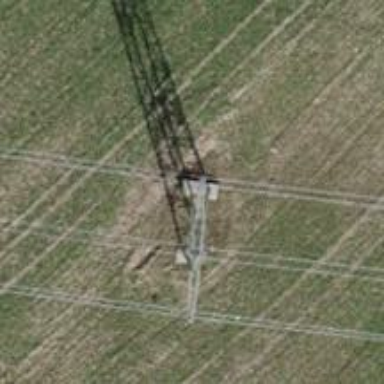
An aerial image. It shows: Power line in the image.